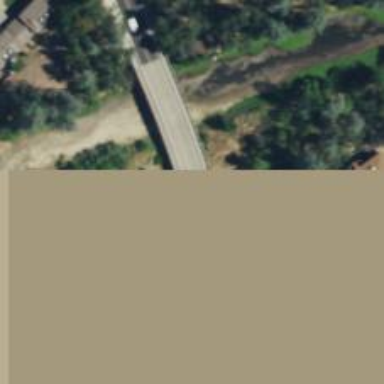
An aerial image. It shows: Secondary road crossing bridge with asphalt surface.